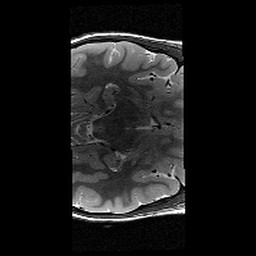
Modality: T2w
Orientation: axial
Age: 9
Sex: male
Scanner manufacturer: siemens
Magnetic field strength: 3 T
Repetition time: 9.23 s
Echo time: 0.067 s